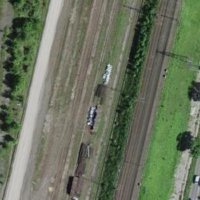
EUNIS habitat code: 57
Species observed at this site:
Euphorbia cyparissias
Mantis religiosa